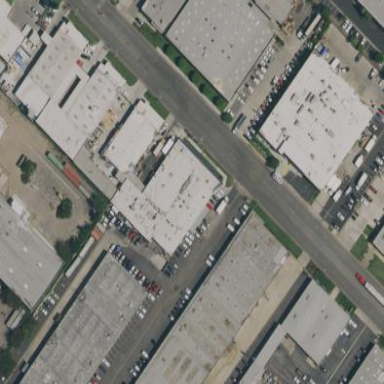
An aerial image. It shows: Industrial building.